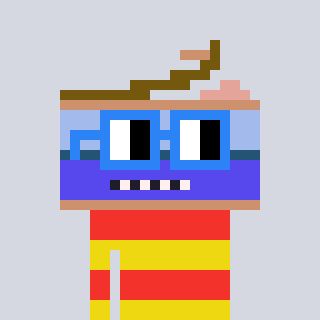
a pixel art character with square blue glasses, a canned ham-shaped head and a yellow-colored body on a cool background